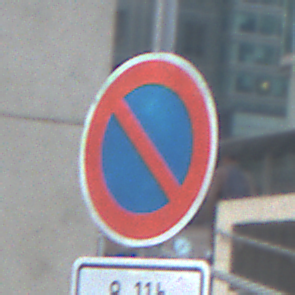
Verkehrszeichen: EingeschraenktesHalteverbot
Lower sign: ZeitangabenOhneBeschraenkungAufWochentage2
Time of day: MorningAfternoon
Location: Outdoor (Urban)
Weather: PartlyCloudy
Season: NotSpecified
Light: Natural